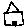
Label: house